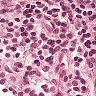
Metastatic tissue present: no